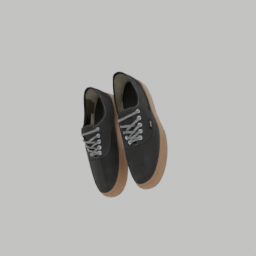
Label: people